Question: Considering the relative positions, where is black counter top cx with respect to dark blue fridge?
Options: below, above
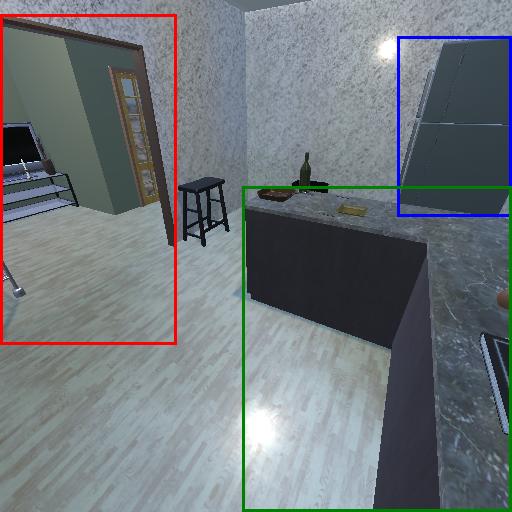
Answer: below